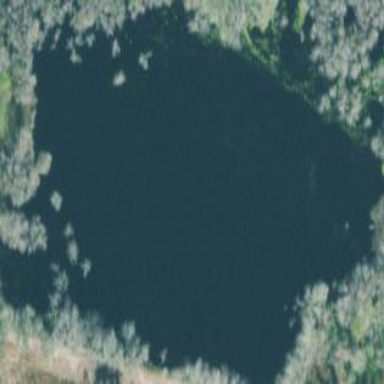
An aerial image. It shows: Reservoir of natural water.